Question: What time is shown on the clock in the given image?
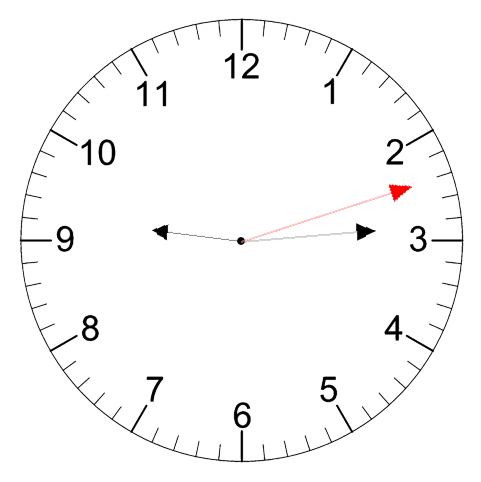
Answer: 09:14:12